Question: Consider this Wireshark trace for a h225 Ras Registration Request (RRQ):

as you can see, Wireshark decodes 'requestSeqNum' as 25601 but the byte presentation is 0x6400 which is 25600. I looked in the ASN.1 PER encoding rules, but I can't find the reason why the value would have to be increased with 1. My question, is wireshark decoding this correctly and if so, where can I find this in the spec?
ASN.1 code:
'''
RequestSeqNum ::= INTEGER (1..65535)
'''
In fact, Wireshark consistently adds 1 to 'requestSeqNum' for all h225 messages.
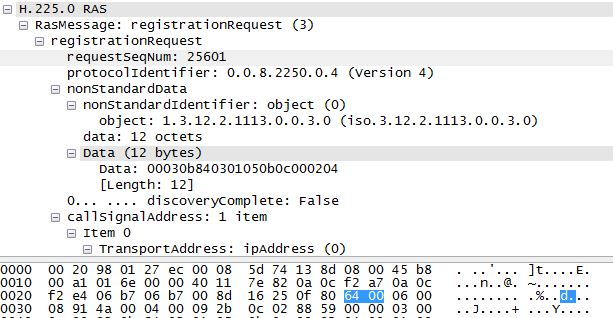
Answer: Never mind,
found it in the <URL>:
> 11.5.7.3 (The two-octet case.) If the "range" has a value greater than or equal to 257 and less than or equal to 64K, then the value ("n" -
"lb") shall be encoded in a two-octet bit-field (octet-aligned in the
ALIGNED variant) as a non-negative- binary-integer encoding as
specified in 11.3.
lb (Lower bound) is in this case 1 so that explains my question.
I was looking at the wrong place in the spec, I get headaches from reading specifications :)